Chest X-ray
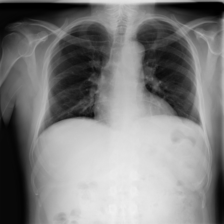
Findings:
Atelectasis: positive
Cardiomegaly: negative
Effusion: negative
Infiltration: negative
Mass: negative
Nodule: negative
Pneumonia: negative
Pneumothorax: negative
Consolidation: negative
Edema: negative
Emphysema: negative
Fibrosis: negative
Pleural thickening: negative
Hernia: negative